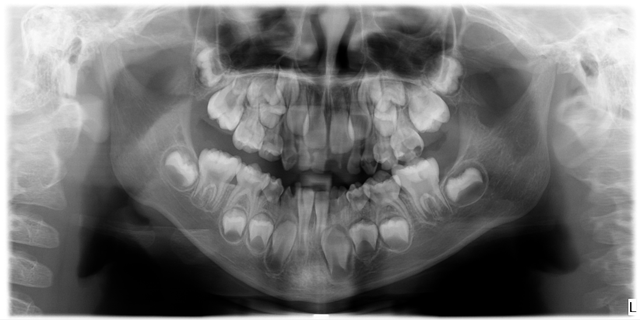
child